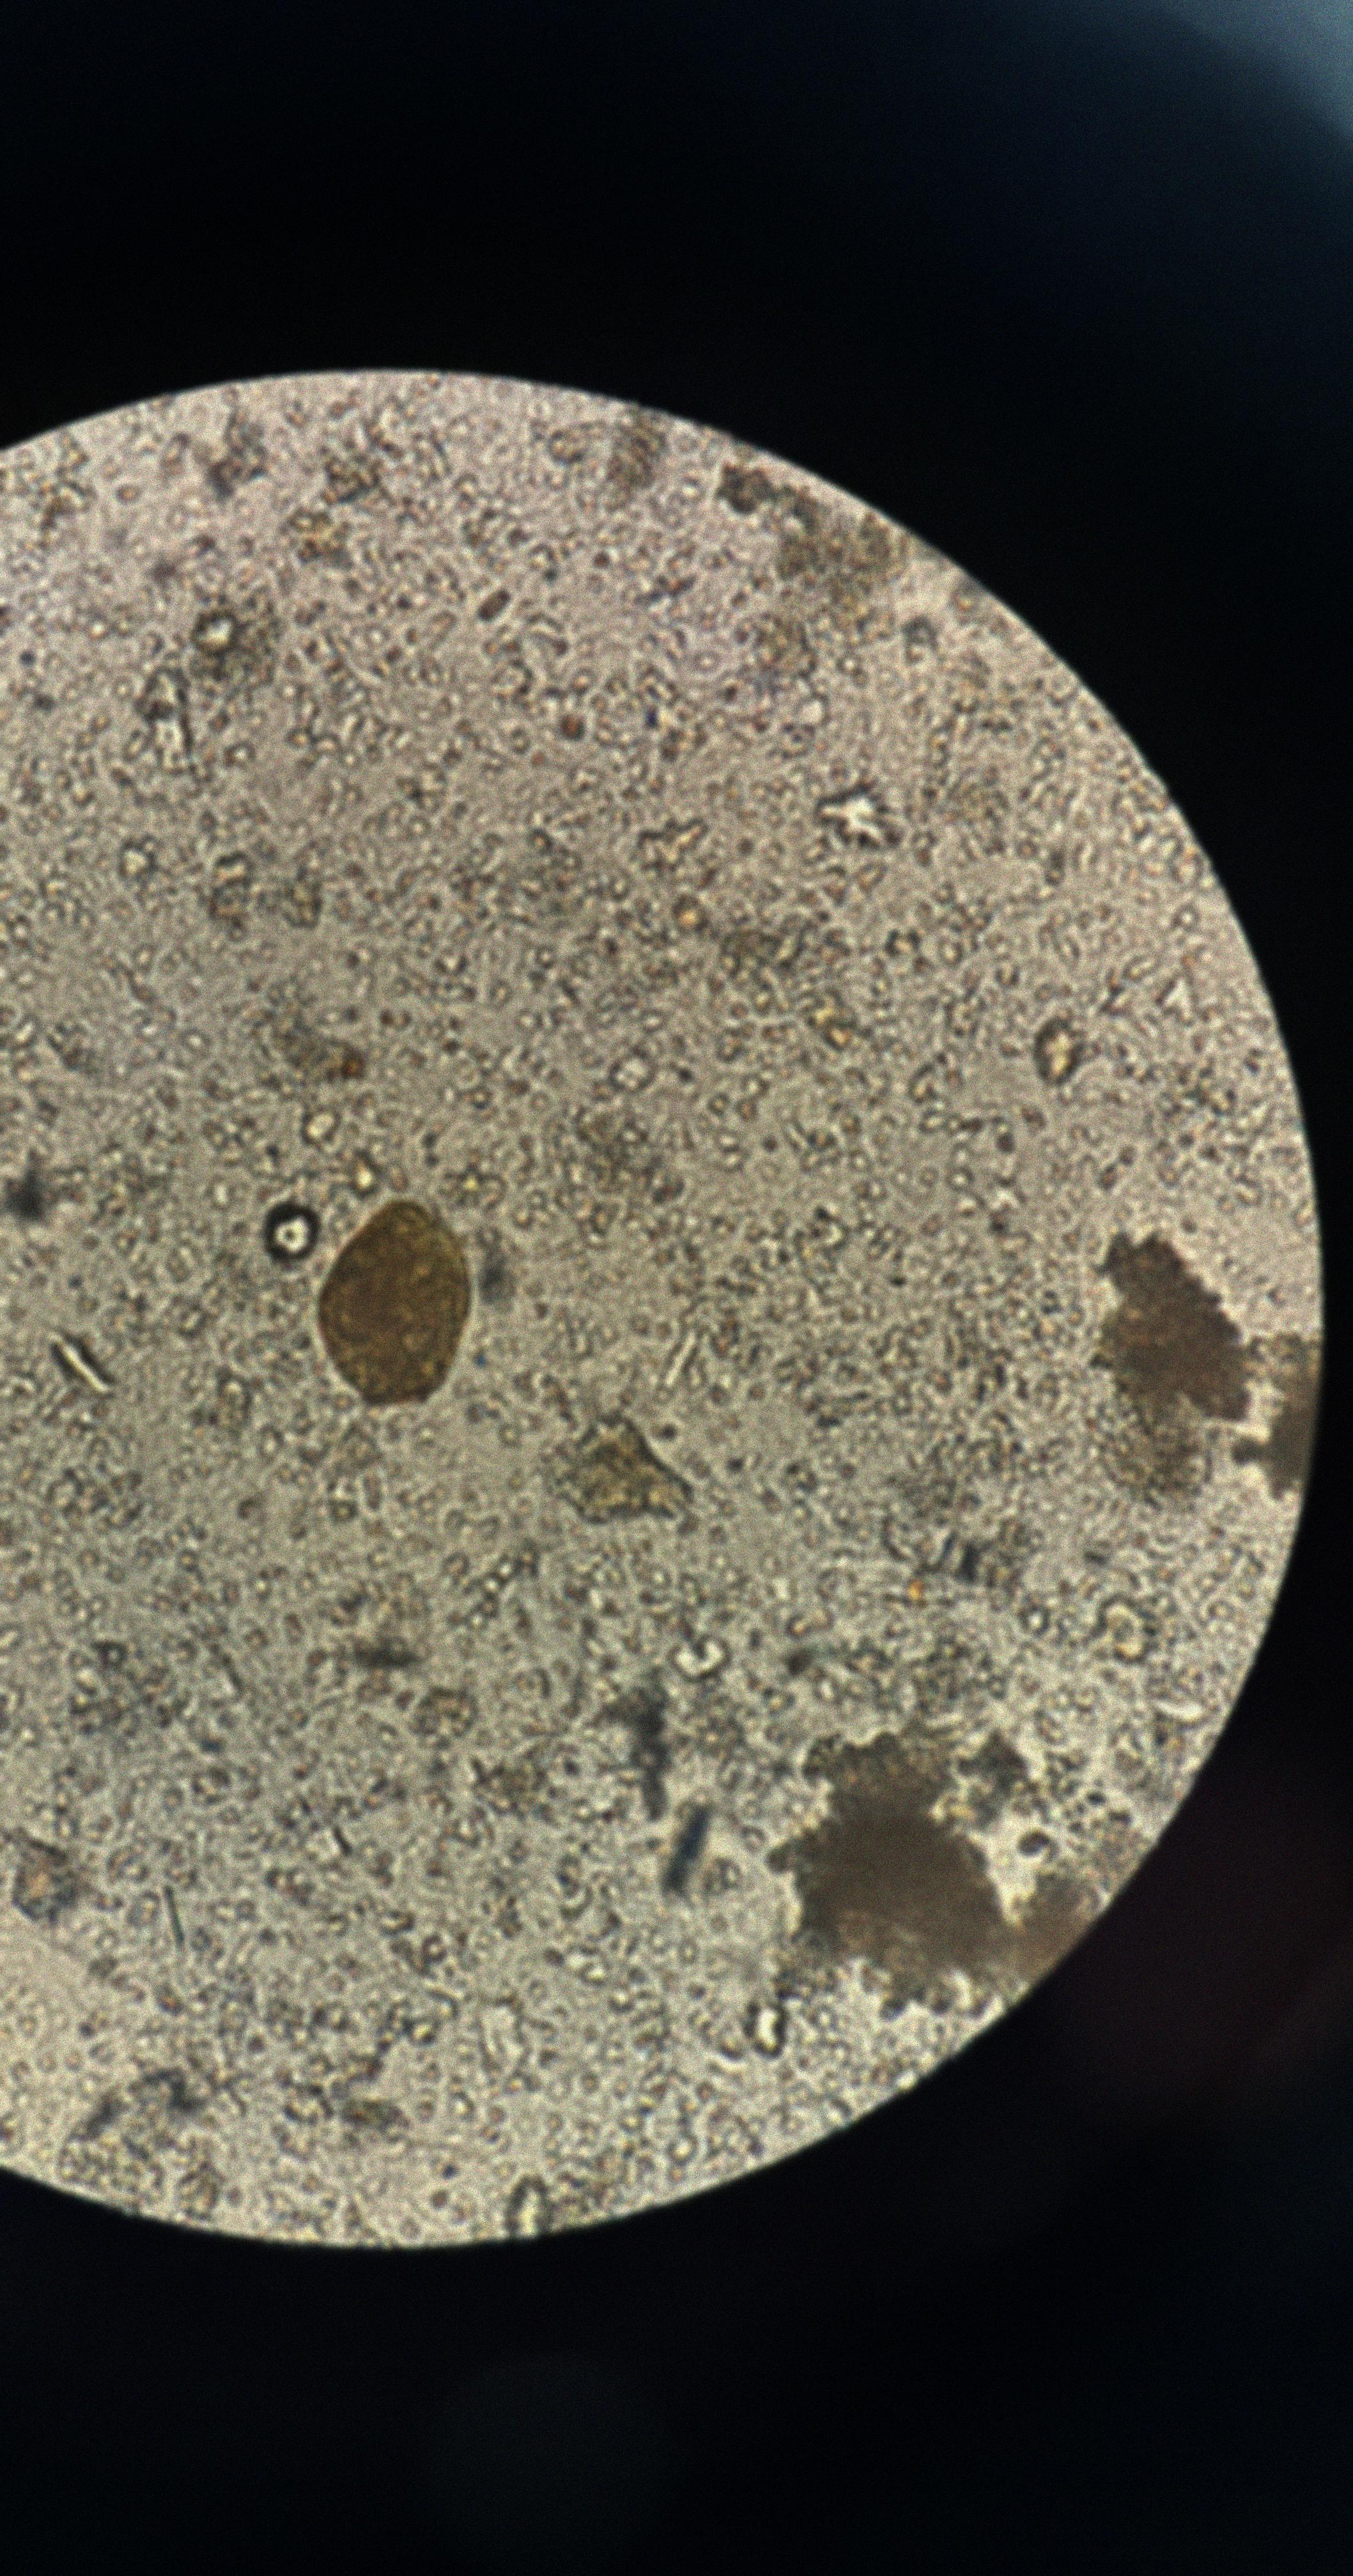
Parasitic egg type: Paragonimus spp